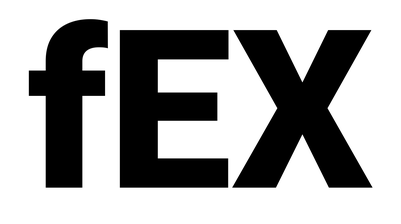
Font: Roboto_Black